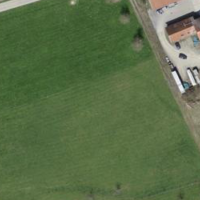
EUNIS habitat code: 24
Species observed at this site:
Dolycoris baccarum
Echium vulgare